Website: home-depot
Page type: billing-address
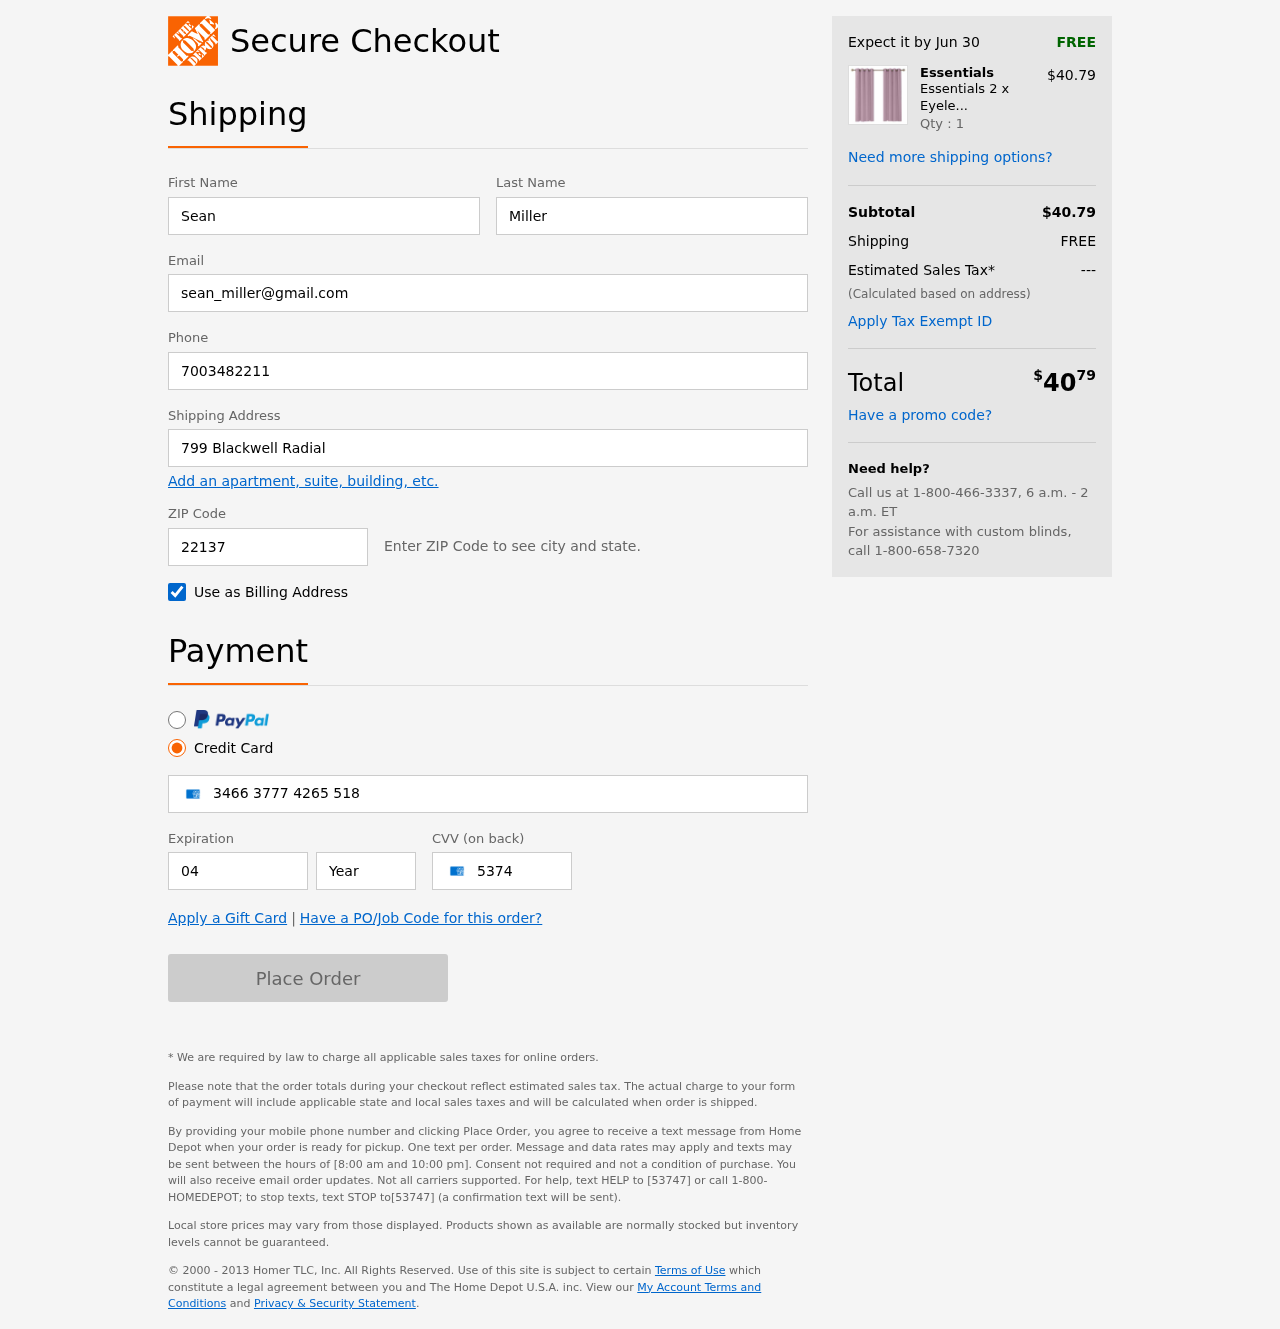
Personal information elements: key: PII_FIRSTNAME
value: Sean
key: PII_LASTNAME
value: Miller
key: PII_EMAIL
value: sean_miller@gmail.com
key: PII_PHONE
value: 7003482211
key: PII_STREET
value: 799 Blackwell Radial
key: PII_POSTCODE
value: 22137
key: PII_CARD_NUMBER
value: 3466 3777 4265 518
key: PII_CARD_EXPIRY_MONTH
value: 04
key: PII_CARD_CVV
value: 5374
Product elements: key: PRODUCT1_BRAND
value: Essentials
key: PRODUCT1_NAME
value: Essentials 2 x Eyelet Curtains
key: PRODUCT1_PRICE
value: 40.79
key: PRODUCT1_QUANTITY
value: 1
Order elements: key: ORDER_DELIVERY_DATE
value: Jun 30
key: ORDER_SUBTOTAL
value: $40.79
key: ORDER_SHIPPING_COST
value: FREE
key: ORDER_TAX
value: ---
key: ORDER_TOTAL2
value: $4079